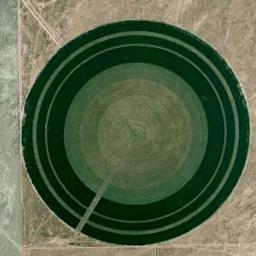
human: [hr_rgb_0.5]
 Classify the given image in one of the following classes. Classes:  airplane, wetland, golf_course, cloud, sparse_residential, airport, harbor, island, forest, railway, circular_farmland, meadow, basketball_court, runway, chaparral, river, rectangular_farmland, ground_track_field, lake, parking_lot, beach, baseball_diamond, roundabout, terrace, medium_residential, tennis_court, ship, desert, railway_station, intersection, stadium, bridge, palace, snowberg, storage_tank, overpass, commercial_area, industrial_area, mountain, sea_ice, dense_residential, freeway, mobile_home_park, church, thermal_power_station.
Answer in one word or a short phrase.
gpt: circular_farmland